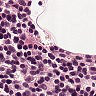
Metastatic tissue present: no